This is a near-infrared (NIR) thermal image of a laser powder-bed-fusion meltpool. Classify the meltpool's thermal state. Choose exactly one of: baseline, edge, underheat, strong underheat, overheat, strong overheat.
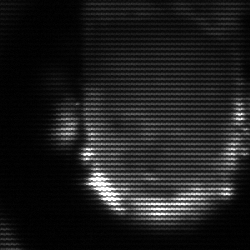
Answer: baseline